Question: Python 'TKinter' Mac: Buttons layout strangely and when a button is clicked it looks the same (as if it hadn't been clicked) however I didn't check to see if the button worked.

and the space is a textbook
the Mac version is: a 2017 iMac running Monterey 12.4
'''
import tkinter as tk
window = tk.Tk()
window.geometry("500x500")
window.title("Stock Watchlist & Logger")
label = tk.Label(window, text="Tester", font=('Ariel', 18))
label.pack(padx=20, pady=20)
textbox = tk.Text(window, height=3, font=('Ariel', 16))
textbox.pack(padx=10, pady=10)
numbuttframe = tk.Frame(window)
numbuttframe.columnconfigure(0, weight=1)
yesnobuttframe = tk.Frame(window)
yesnobuttframe.columnconfigure(1, weight=1)
button1 = tk.Button(numbuttframe, text="1", font=('Arial', 18))
button1.grid(row=0, column=0, sticky=tk.W+tk.E)
button2 = tk.Button(numbuttframe, text="2", font=('Arial', 18))
button2.grid(row=0, column=1, sticky=tk.W+tk.E)
button3 = tk.Button(numbuttframe, text="3", font=('Arial', 18))
button3.grid(row=0, column=2, sticky=tk.W+tk.E)
button4 = tk.Button(numbuttframe, text="4", font=('Arial', 18))
button4.grid(row=0, column=3, sticky=tk.W+tk.E)
button5 = tk.Button(numbuttframe, text="5", font=('Arial', 18))
button5.grid(row=0, column=4, sticky=tk.W+tk.E)
button6 = tk.Button(numbuttframe, text="6", font=('Arial', 18))
button6.grid(row=0, column=5, sticky=tk.W+tk.E)
yesbutton = tk.Button(yesnobuttframe, text="Yes", font=('Arial', 18))
yesbutton.grid(row=0, column=0, sticky=tk.W+tk.E)
nobutton = tk.Button(yesnobuttframe, text="No", font=('Arial', 18))
nobutton.grid(row=0, column=1, sticky=tk.W+tk.E)
numbuttframe.pack(fill='x')
yesnobuttframe.pack(fill='x')
if button1:
print("CELEBRATE!")
window.mainloop()
'''
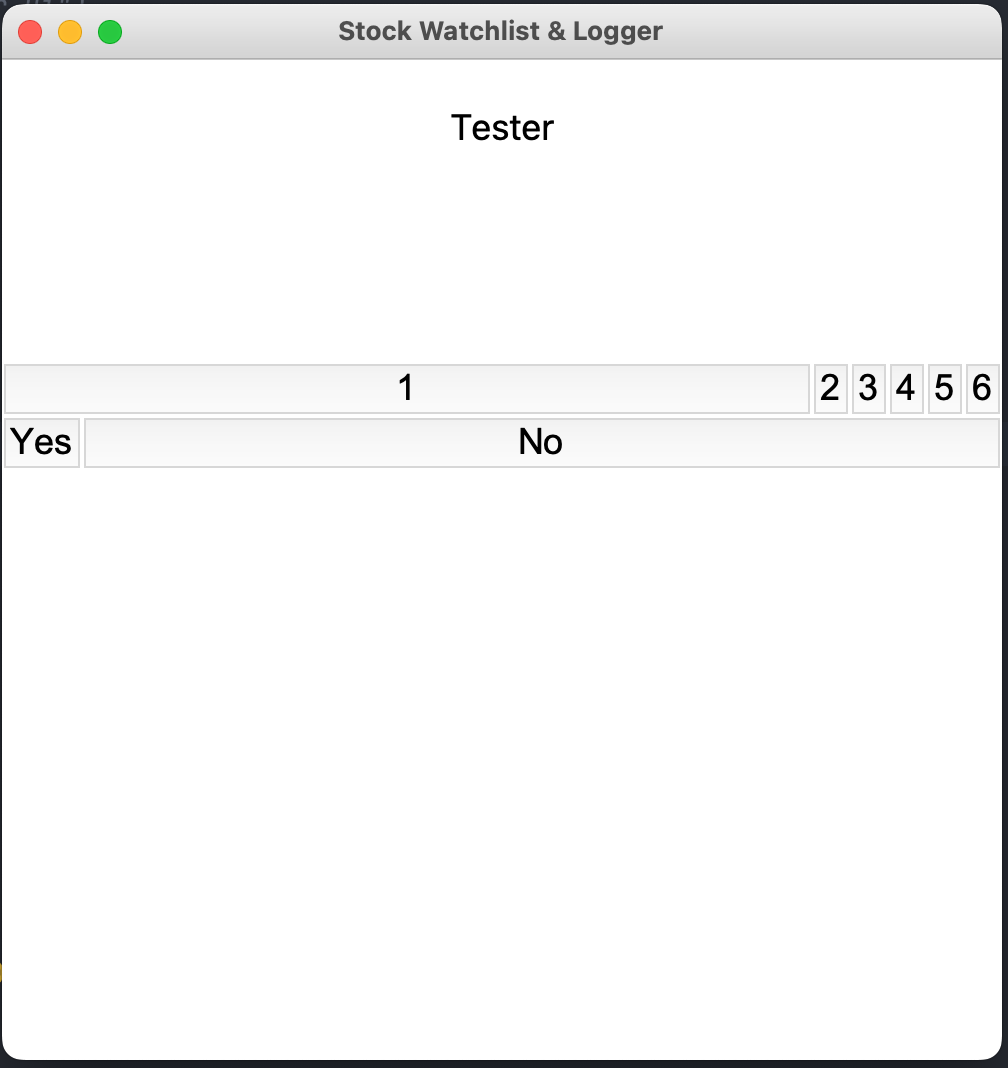
Answer: You set the weight to two cells weight=1 , so they expanded, since the rest have a default weight of 0. Since I don't see your grid - the buttons are placed in frames one after the other, suggest using the pack method. And shortened your code a bit. The buttons won't work yet, because they don't have a command = call. Complex variable names in Python are usually written with an underscore.
'''
import tkinter as tk
FONT = ('Ariel', 18)
window = tk.Tk()
window.geometry("500x500")
window.title("Stock Watchlist & Logger")
lbl = tk.Label(window, text="Tester", font=FONT)
lbl.pack(padx=20, pady=20)
text_box = tk.Text(window, height=3, font=('Ariel', 16))
text_box.pack(padx=10, pady=10)
num_btn = tk.Frame(window)
yes_no_btn = tk.Frame(window)
num_btn.pack(fill='x')
yes_no_btn.pack(fill='x')
buttons = []
for i in range(1, 7):
btn = tk.Button(num_btn, text=f"{i}", font=FONT)
btn.pack(side="left", fill='x', expand=True)
buttons.append(btn)
yes_btn = tk.Button(yes_no_btn, text="Yes", font=FONT)
yes_btn.pack(side="left", fill='x', expand=True)
no_btn = tk.Button(yes_no_btn, text="No", font=FONT)
no_btn.pack(side="left", fill='x', expand=True)
window.mainloop()
'''